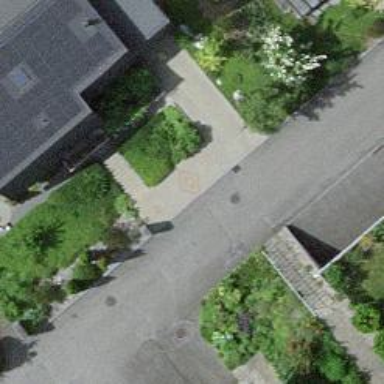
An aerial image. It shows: Smooth asphalt road in residential area.